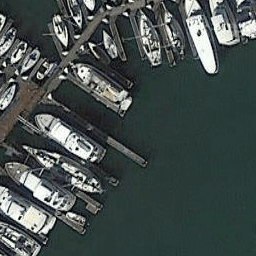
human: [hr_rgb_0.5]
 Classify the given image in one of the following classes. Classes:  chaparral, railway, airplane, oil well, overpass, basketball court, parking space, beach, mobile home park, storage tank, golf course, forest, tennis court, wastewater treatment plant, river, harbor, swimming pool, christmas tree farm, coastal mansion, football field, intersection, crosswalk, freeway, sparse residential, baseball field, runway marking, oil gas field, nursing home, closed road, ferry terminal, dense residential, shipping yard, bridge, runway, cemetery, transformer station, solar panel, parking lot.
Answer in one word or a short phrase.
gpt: harbor